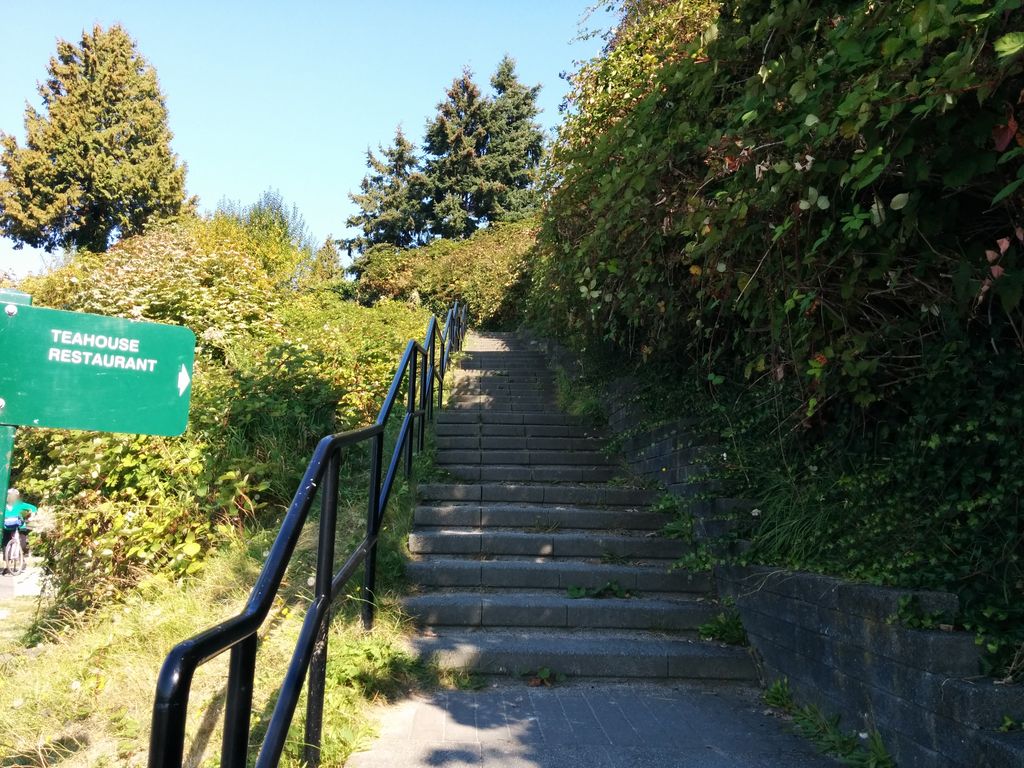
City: vancouver